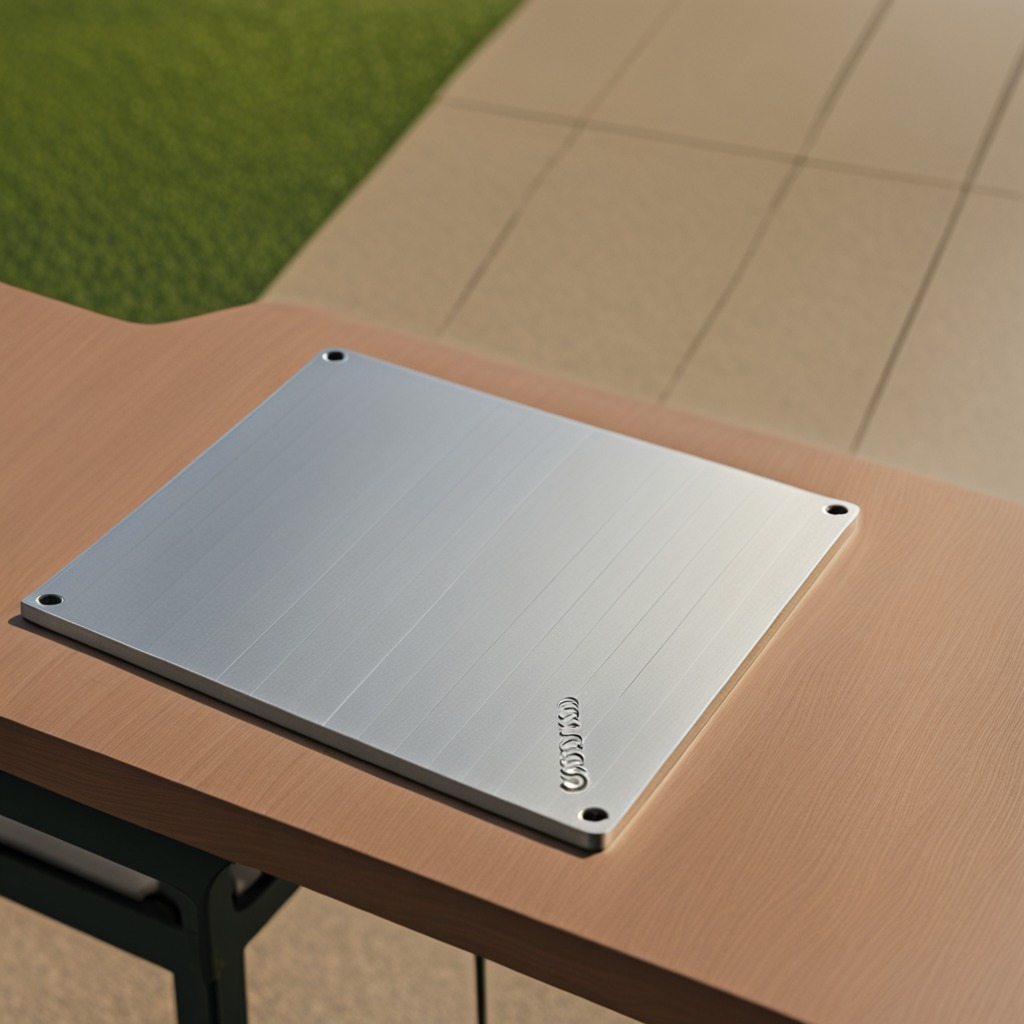
A coiled metal spring is lying on a clean utility table in a temporary outdoor tool station afternoon light present textured surface